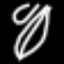
Label: leaf